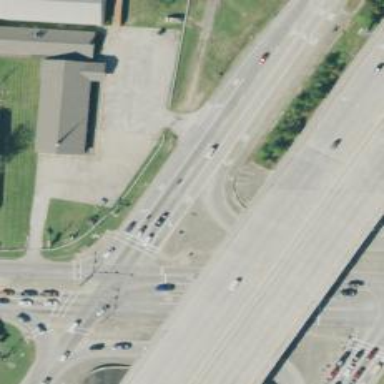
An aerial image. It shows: Secondary road with frontage road alongside.